Question: I'm trying to create a macro that will compare the first 4 characters of one column to the first 4 characters of another column in the same row and then mark that row as either Match or No Match.
I did some research and found an Excel formula (=IF(ISNA(MATCH(LEFT(A2,4)&"*",B2:B2,0)),"No Match","Match") which works but I'm not sure how to convert this to VBA. The spreadsheets I'm working with can vary in row length from day to day but they would always have the same number of columns. So I need to be able to: compare column C to column F and write the Match / No Match outcome to column G regardless of the number of rows on the spreadsheet.
Here is an example of the spreadsheet I'm working with that shows the outcome of using the Excel formula.
Any help / suggestions you can provide would be appreciated.

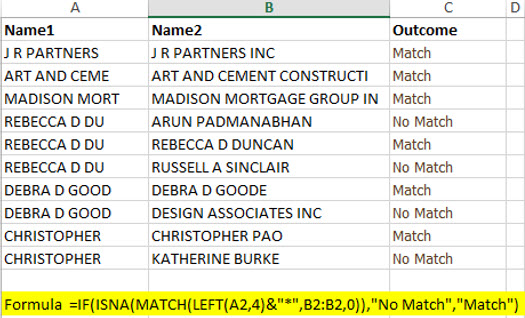
Answer: You can use simplified formula and convert it to values if needed (works for active sheet).
'''
Sub CompareLeft()
Dim LRow As Long
LRow = Cells(Rows.Count, "A").End(xlUp).Row
With Range("c2:c" & LRow) '<-- Adjust result column
.FormulaR1C1 = "=IF(LEFT(RC1,4)=LEFT(RC2,4),""Match"",""No Match"")"
.Value = .Value '<-- Optional - convert formula to values
End With
End Sub
'''